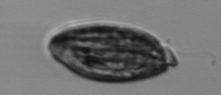
Label: Katodinium_or_Torodinium